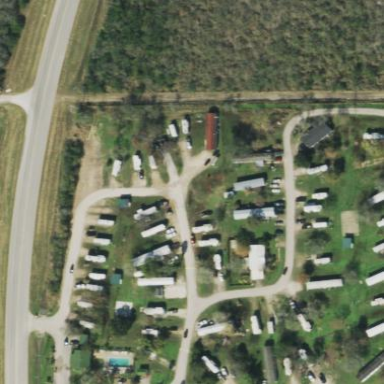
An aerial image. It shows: Mobile residential area.